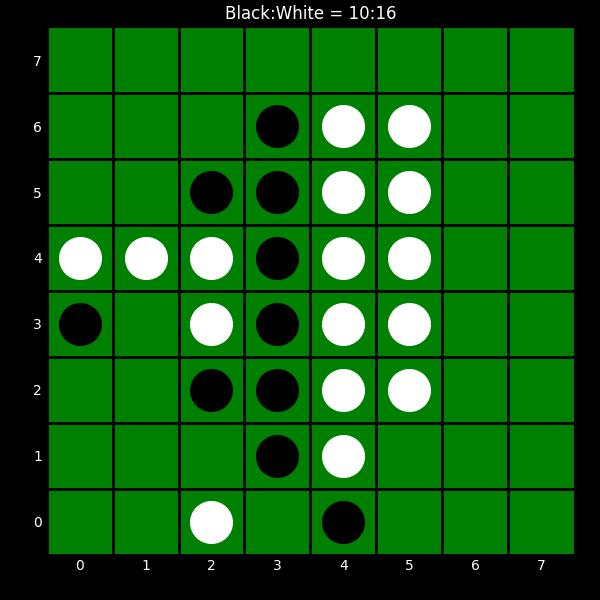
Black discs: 10
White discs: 16